Question: How can I pass headers in grape with post method?
I am passing the header as follows. This method is not working.
'''
resource :pay do
post :new_order do
key = header("#{params[:key]}")
sign = header("#{params[:sign]}")
method = params[:method]
nonce = DateTime.now.to_i
order_type = params[:type]
rate = params[:price]
quantity = params[:amount]
HTTParty.post("https://www.coins-e.com/api/v2/market/WDC_BTC/")
end
end
'''
The above API call is for
I passed the post request dynamically in chrome rest client. It gives the correct response.
Check with
: post
: <URL>
:
key :ba57bca64f2adf4721dfd972392321608c38a955370f8349e11f679d
sign:551a7b9a02a4e3ad811cb9f40546135879978e18f1e35f3414410d77a2fdff183941f0593b913695eae18d9236eb3466e01e01026ffb95411e66042078d918a1
:
method=neworder&nonce=<PHONE>&order_type=buy&rate=0.002312&quantity=0.002312
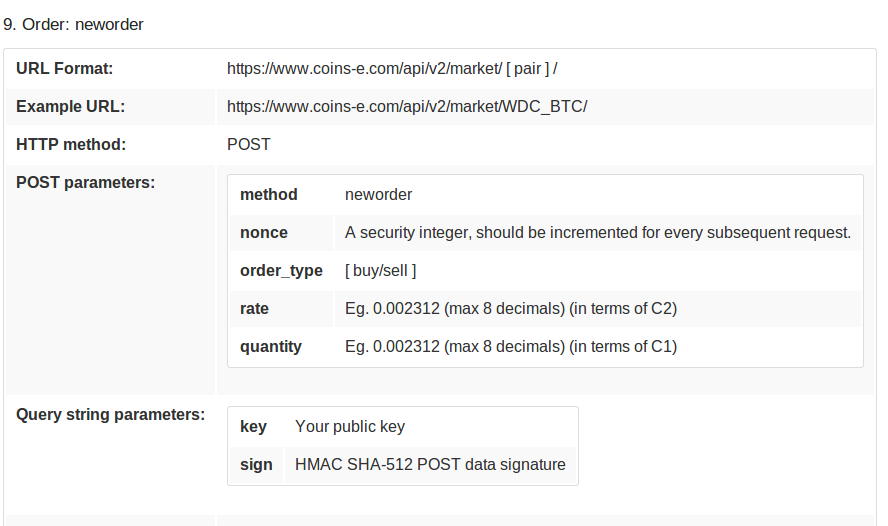
Answer: You need to use the HTTParty gem for that.
For this example you don't need to use headers, you can use query param:
'''
HTTParty.post("https://www.coins-e.com/api/v2/market/WDC_BTC/",
:query => { :key => "ba57bca64f2adf4721dfd972392321608c38a955370f8349e11f679d", :sign => "551a7b9a02a4e3ad811cb9f40546135879978e18f1e35f3414410d77a2fdff183941f0593b913695eae18d9236eb3466e01e01026ffb95411e66042078d918a1" })
'''
But if you need to use headers, you can code like that:
'''
HTTParty.post("https://www.coins-e.com/api/v2/market/WDC_BTC/",
:headers => { "HeaderExample" => "THISISMYAPIKEYNOREALLY"})
'''